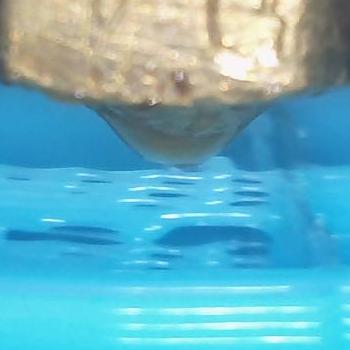
Flow rate: 42%